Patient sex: M
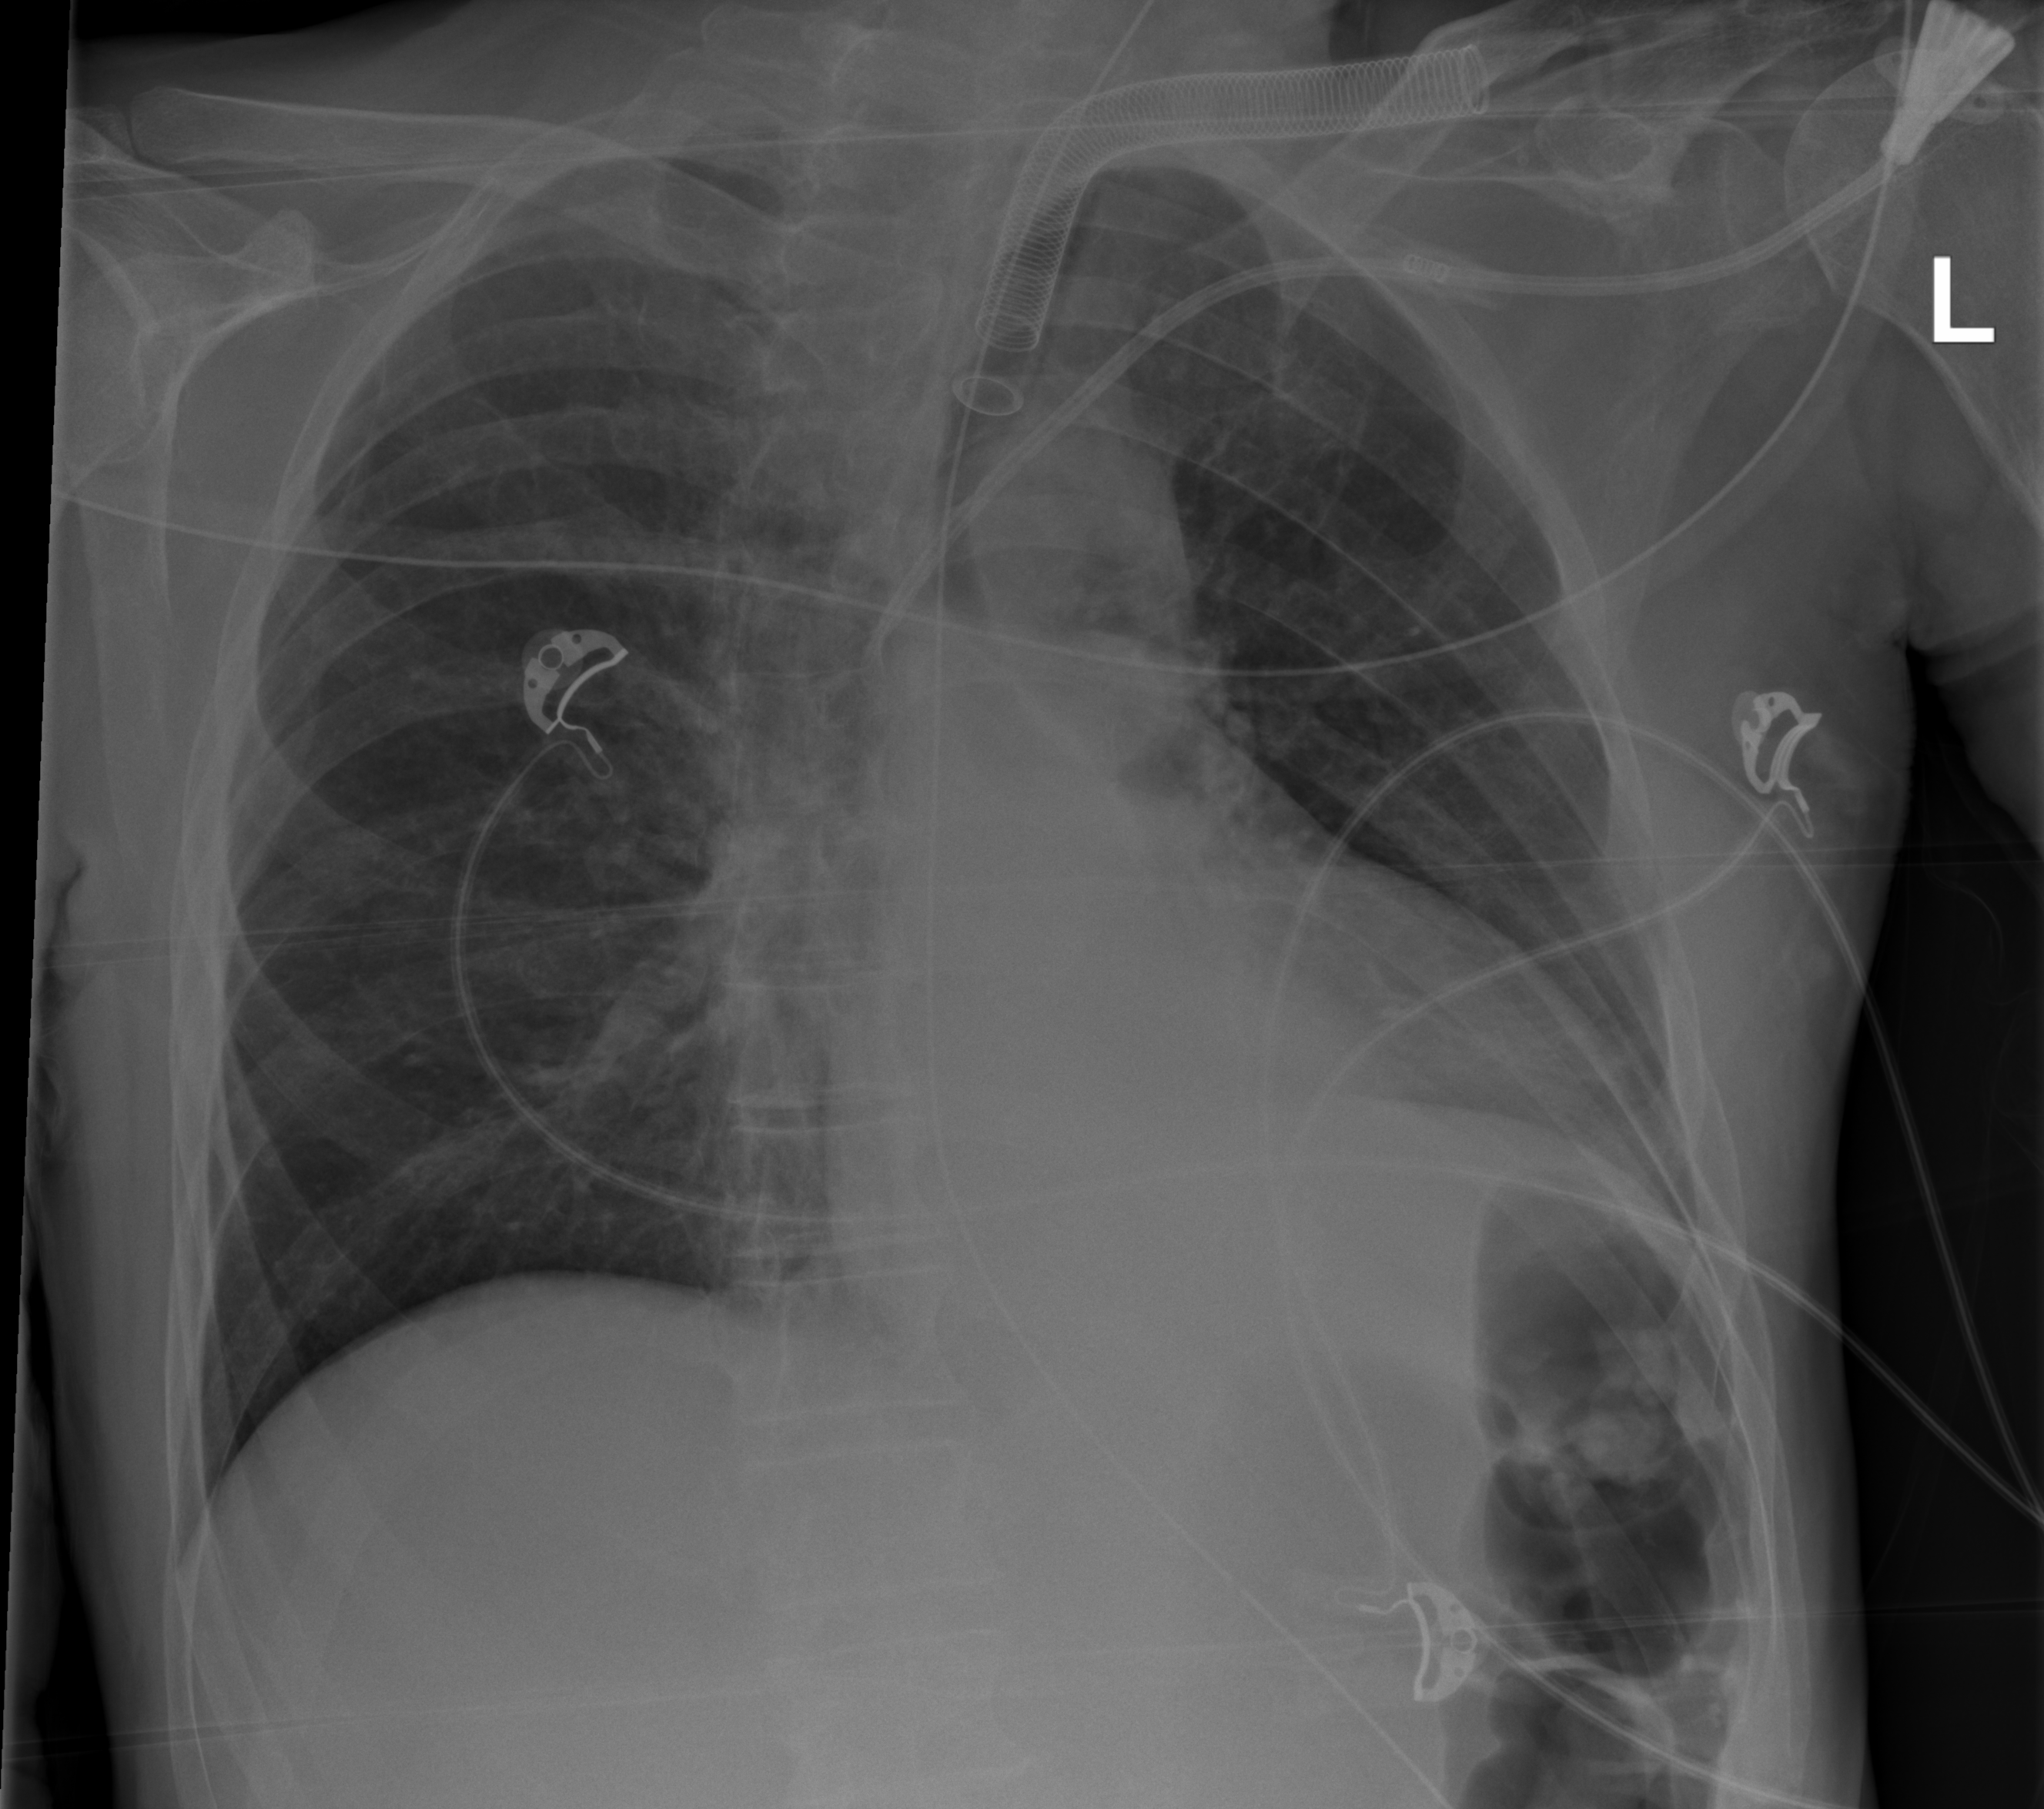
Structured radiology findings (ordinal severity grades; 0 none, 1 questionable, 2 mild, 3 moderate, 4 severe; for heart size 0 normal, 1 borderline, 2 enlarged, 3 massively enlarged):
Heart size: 2
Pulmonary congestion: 0
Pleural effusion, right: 0
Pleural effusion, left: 0
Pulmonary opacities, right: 0
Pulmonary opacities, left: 0
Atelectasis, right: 0
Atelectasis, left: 2